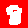
Digit: 8